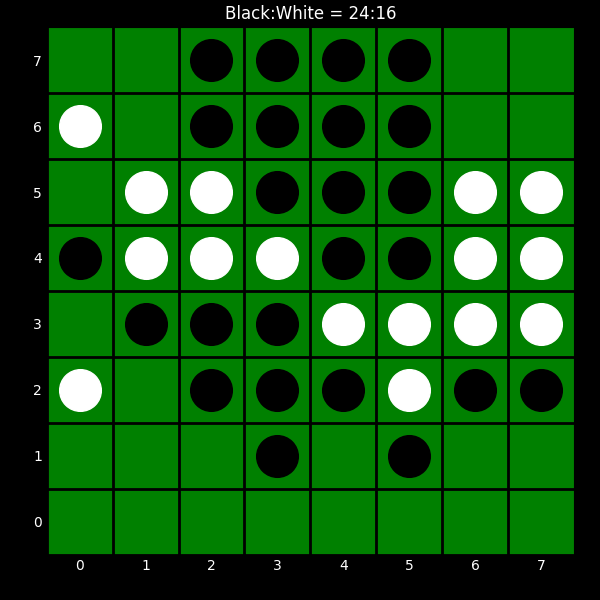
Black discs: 24
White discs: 16